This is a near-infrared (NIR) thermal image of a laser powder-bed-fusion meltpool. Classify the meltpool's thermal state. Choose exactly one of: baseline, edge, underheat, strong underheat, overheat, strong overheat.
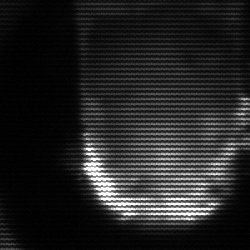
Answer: baseline